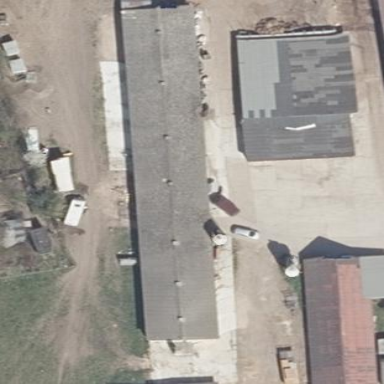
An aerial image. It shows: Stable.